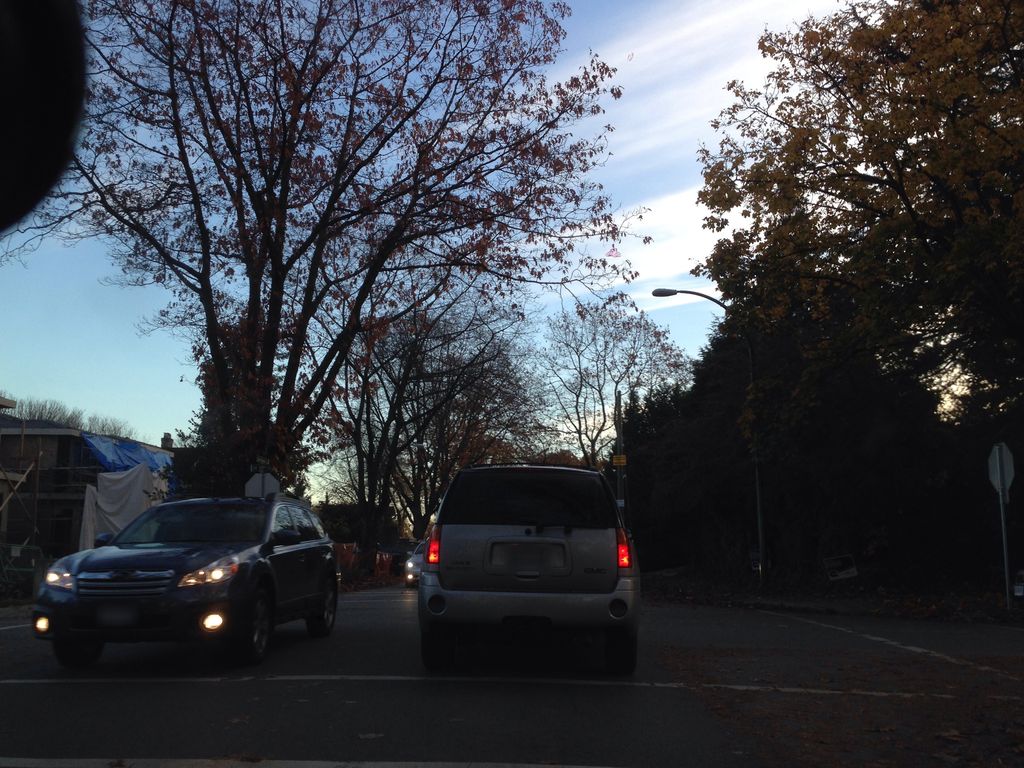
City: vancouver